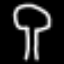
Label: palm tree